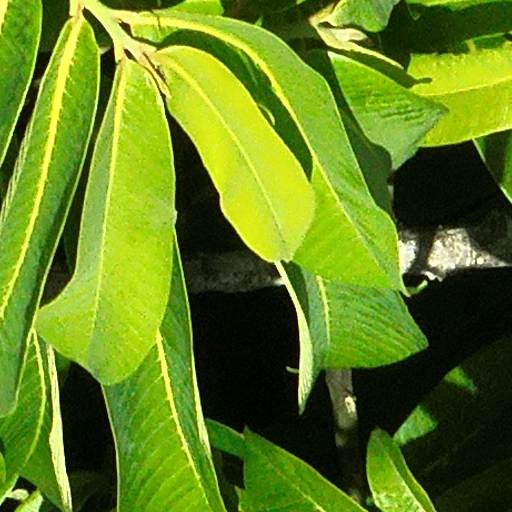
Species: Virola surinamensis
GBIF accepted scientific name: Virola surinamensis
Crown area (m\u00b2): 236.51